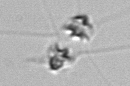
Label: Chaetoceros_didymus